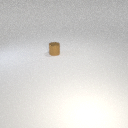
small brown metal cylinder